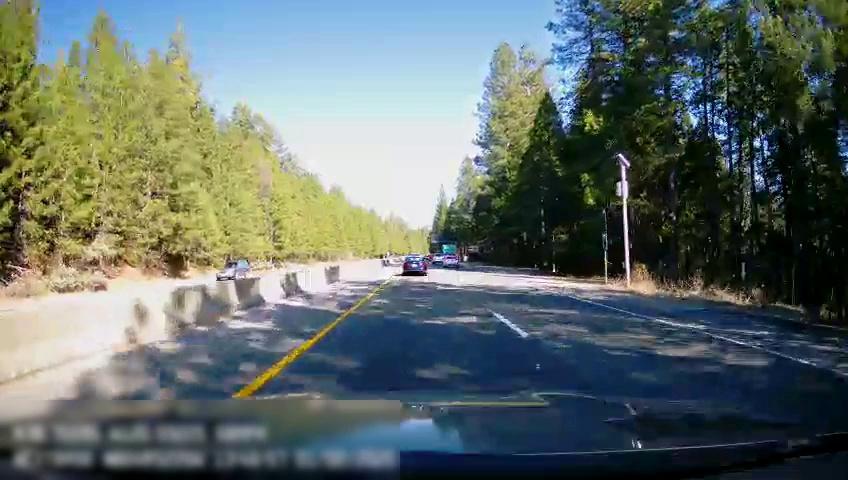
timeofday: Day
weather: Sunny
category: Drivable Space
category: Vehicles | Car
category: Vehicles | Car
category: Vehicles | Car
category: Vehicles | Car
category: Lanes | Current Lane
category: Lanes | Current Lane
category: Lanes | Alternate Lane
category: Traffic | Signs